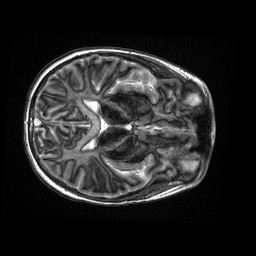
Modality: MP2RAGE
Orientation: axial
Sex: female
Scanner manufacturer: siemens
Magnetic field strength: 3 T
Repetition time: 5 s
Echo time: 0.00355 s